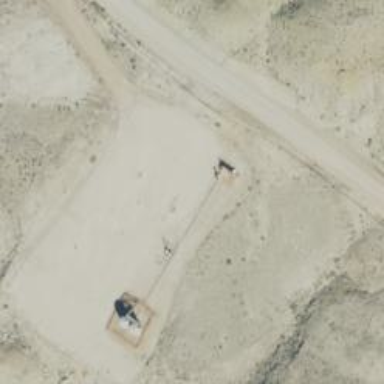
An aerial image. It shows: Petroleum well that is man-made.